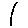
Label: line